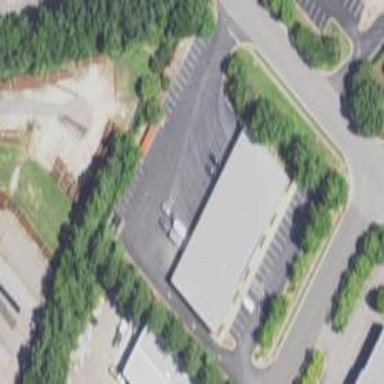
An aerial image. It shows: Commercial building.